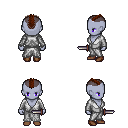
a pixel art fantasy rpg character, female body template, dark elf, purple skin, white robe, teal pants, brown short mohawk hairstyle, brown shoes, dagger, four views (front, back, left, right), 2x2 character sprite sheet, small pixel art, hard edges, no anti-aliasing